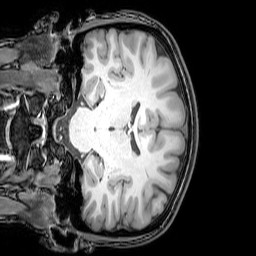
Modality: T1w
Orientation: coronal
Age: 22
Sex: female
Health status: healthy
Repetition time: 0.081 s
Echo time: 0.037 s